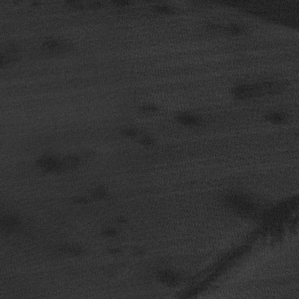
Label: frost